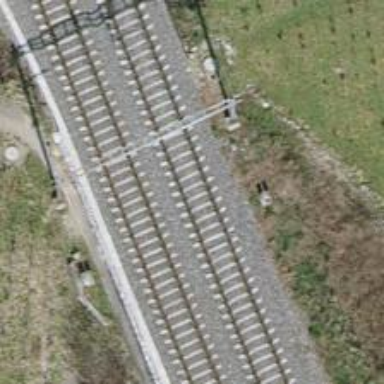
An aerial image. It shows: Single railway track with electrified contact line.